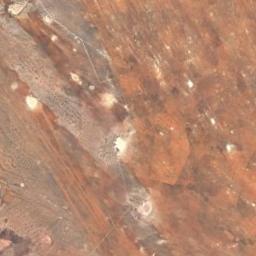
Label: desert